Question: I often see files named 'blabla.exe:Zone.Identifier' when monitoring I/O with Process Monitor.
The files are seen on network-drives.

- 'Zone.Identifier'- - -
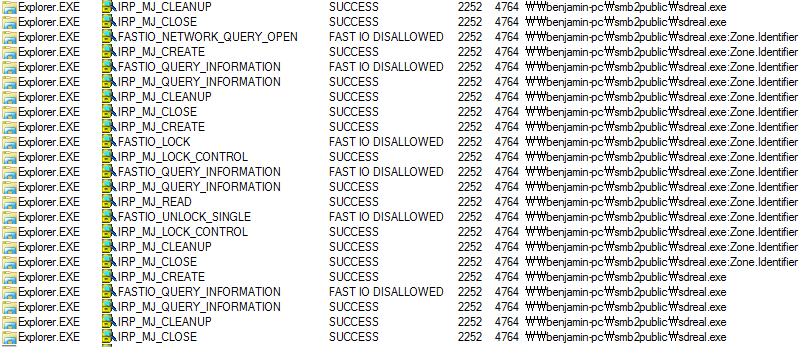
Answer: The text after the colon is an identifier for an "Alternate Data Stream". ADS is used to store meta-information about the file. For example, the Zone identifier stores whether the file was downloaded from the internet.
Some specific info <URL>
See also <URL>.
Finally, here's <URL>, the Sysinternals tool for ADS.